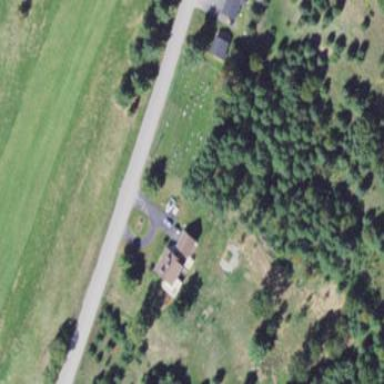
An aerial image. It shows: Cemetery.